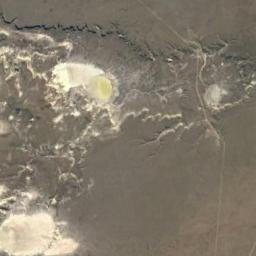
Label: desert